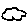
Label: cloud